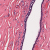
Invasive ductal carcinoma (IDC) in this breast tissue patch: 0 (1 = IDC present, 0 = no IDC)